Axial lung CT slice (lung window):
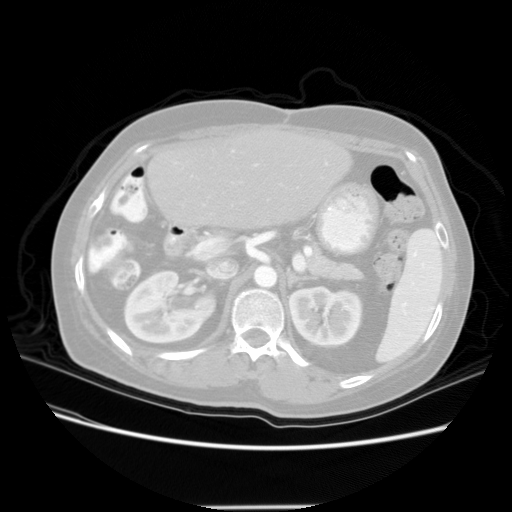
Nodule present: no